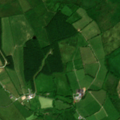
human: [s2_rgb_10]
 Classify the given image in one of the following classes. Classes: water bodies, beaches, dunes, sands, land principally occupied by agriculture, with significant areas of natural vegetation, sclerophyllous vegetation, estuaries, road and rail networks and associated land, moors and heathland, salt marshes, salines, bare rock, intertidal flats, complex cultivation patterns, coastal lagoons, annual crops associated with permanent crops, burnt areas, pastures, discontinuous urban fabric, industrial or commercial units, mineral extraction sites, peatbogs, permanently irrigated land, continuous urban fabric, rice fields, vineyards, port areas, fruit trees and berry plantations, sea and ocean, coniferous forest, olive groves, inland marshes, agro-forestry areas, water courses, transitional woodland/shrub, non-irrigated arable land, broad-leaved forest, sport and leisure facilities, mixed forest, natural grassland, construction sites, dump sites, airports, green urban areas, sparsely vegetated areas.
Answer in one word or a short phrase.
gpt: pastures, coniferous forest